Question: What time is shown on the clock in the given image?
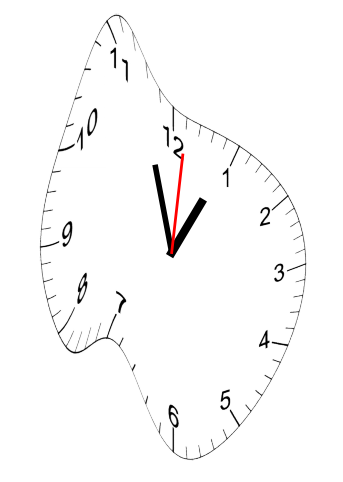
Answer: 12:57:01